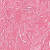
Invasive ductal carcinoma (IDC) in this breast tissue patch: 0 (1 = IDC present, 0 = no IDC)